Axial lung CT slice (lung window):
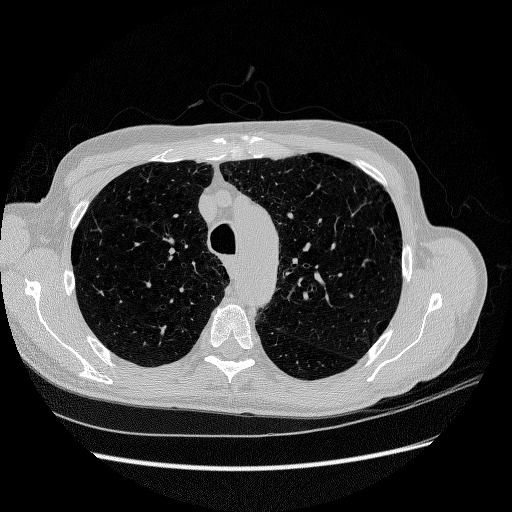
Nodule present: no